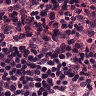
Metastatic tissue present: no